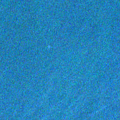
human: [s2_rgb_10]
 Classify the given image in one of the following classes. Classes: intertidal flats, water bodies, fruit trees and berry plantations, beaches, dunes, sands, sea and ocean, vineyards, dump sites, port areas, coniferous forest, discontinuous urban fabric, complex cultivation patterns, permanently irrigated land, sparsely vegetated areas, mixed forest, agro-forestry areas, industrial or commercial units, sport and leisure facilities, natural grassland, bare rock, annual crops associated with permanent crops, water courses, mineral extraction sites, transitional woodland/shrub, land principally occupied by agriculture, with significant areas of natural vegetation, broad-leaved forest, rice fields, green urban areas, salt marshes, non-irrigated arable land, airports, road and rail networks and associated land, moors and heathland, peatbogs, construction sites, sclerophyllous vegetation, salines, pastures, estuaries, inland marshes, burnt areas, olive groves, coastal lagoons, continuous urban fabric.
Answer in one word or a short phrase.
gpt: sea and ocean